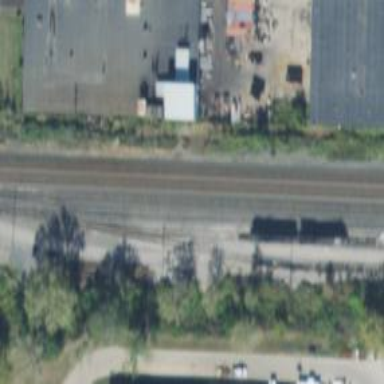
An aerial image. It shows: Railway yard.